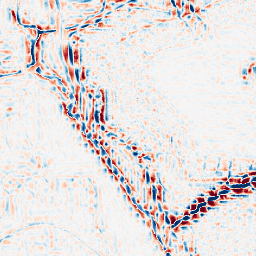
Category: wavelet
Decomposition family: wavelet_reverse_biorthogonal
Decomposition parameters: wavelet: rbio2.4
level: 3
Upsampling method: quintic
Upsampling parameters: scale: 8
Upsampling scale: 8